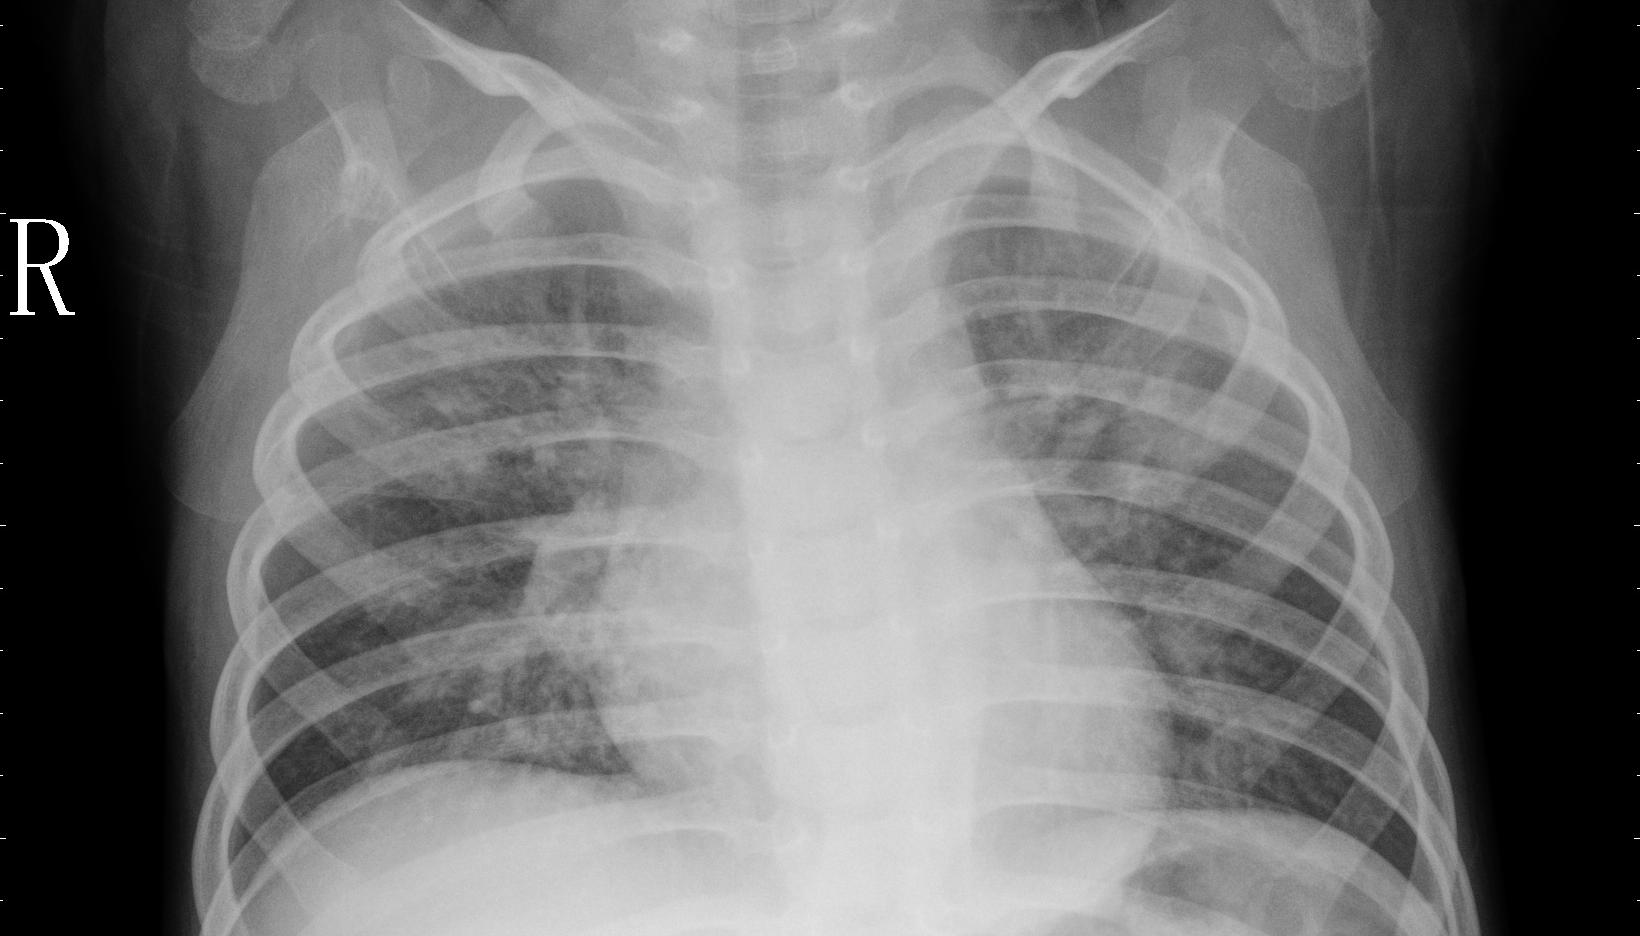
Diagnosis: PNEUMONIA